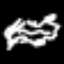
Label: squiggle